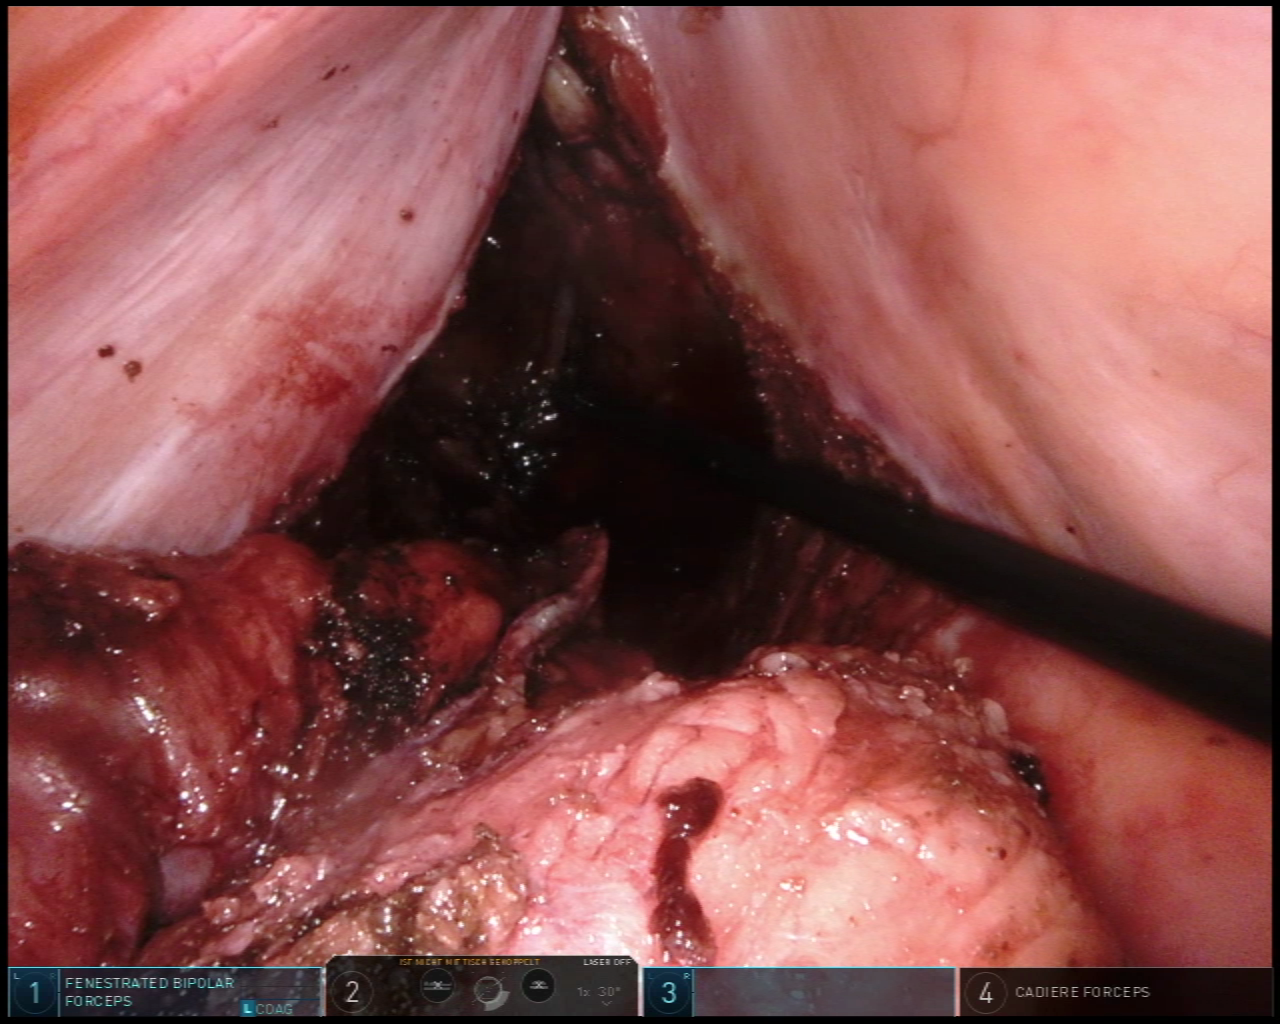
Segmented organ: vesicular_glands
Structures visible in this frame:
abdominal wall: no
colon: no
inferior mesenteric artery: no
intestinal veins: no
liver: no
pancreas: no
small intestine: no
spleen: no
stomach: no
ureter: no
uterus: no
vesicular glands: yes